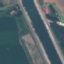
Land use / land cover class: River